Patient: sex M, age 65
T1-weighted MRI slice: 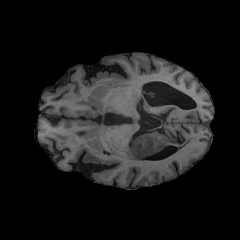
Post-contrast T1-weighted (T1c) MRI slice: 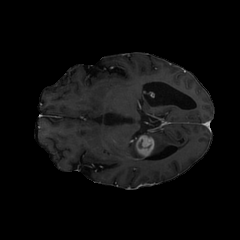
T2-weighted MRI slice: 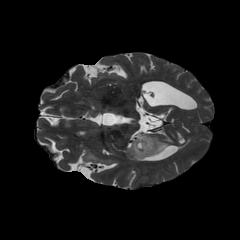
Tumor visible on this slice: yes
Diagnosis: Glioblastoma, IDH-wildtype
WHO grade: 4